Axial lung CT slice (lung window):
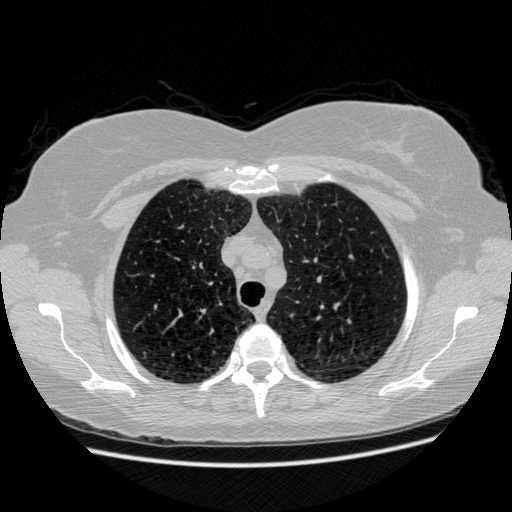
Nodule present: no